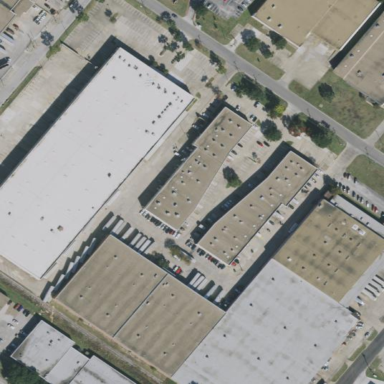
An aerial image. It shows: Commercial building.